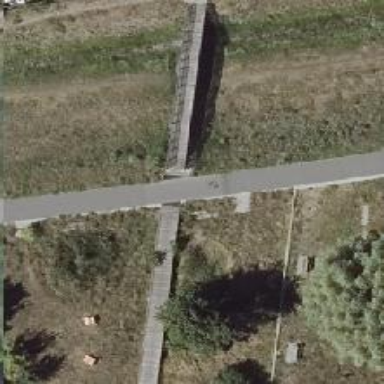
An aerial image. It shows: Footway on bridge.